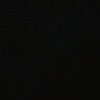
Label: space